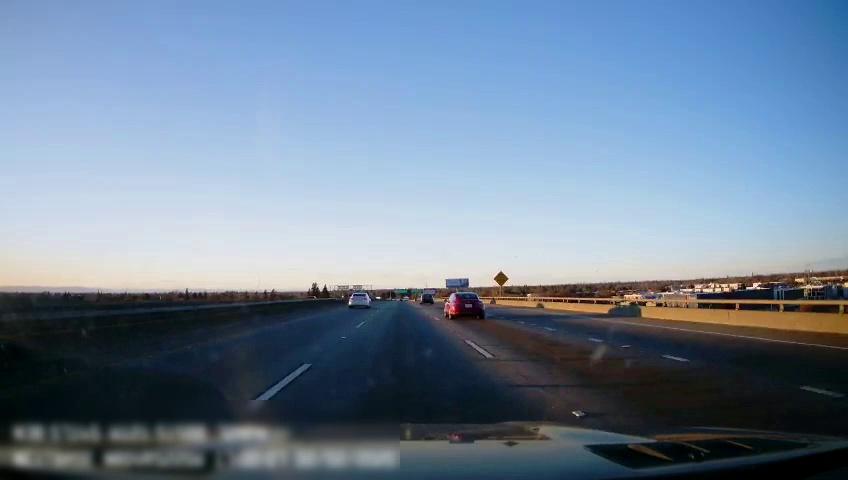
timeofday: Day
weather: Sunny
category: Drivable Space
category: Vehicles | Car
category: Vehicles | Car
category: Vehicles | Car
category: Lanes | Current Lane
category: Lanes | Current Lane
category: Lanes | Alternate Lane
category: Lanes | Alternate Lane
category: Traffic | Signs